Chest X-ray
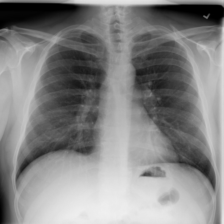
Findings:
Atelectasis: negative
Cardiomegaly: negative
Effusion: negative
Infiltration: negative
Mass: negative
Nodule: negative
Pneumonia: positive
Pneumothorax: negative
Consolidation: negative
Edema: negative
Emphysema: negative
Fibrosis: negative
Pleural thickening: negative
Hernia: negative